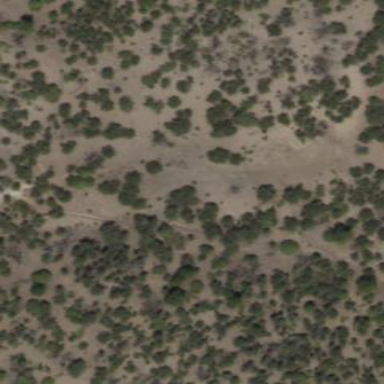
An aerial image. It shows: Patch of scrub vegetation.